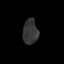
Tissue: skin
Cell type: Others
Senescence score: 0.7148
Nuclear area (px): 374
Mean DAPI intensity: 53.307